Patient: sex M, age 36
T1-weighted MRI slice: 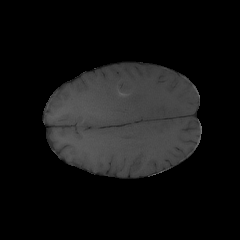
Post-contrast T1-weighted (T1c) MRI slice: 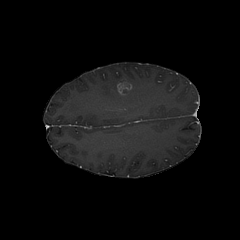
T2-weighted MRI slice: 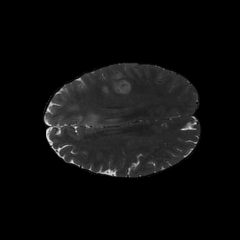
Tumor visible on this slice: yes
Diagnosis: Glioblastoma, IDH-wildtype
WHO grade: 4